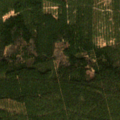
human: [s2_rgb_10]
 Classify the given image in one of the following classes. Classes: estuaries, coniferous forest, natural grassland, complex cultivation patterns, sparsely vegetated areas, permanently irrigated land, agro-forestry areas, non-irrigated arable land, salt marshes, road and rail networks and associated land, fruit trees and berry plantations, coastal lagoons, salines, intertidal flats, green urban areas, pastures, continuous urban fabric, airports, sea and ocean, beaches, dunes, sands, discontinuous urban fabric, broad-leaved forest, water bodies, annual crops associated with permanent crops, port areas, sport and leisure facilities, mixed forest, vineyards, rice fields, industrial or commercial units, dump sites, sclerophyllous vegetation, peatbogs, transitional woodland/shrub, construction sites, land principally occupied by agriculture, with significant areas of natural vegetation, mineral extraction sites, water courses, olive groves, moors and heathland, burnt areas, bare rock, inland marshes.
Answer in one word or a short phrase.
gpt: coniferous forest, mixed forest, transitional woodland/shrub